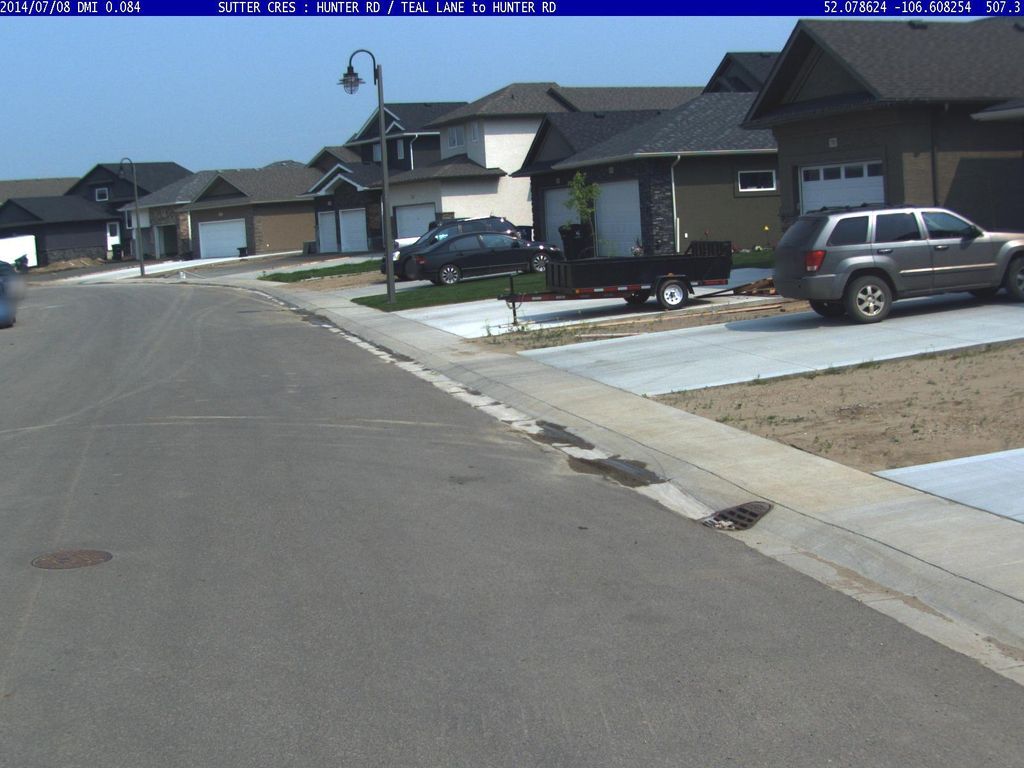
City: saskatoon